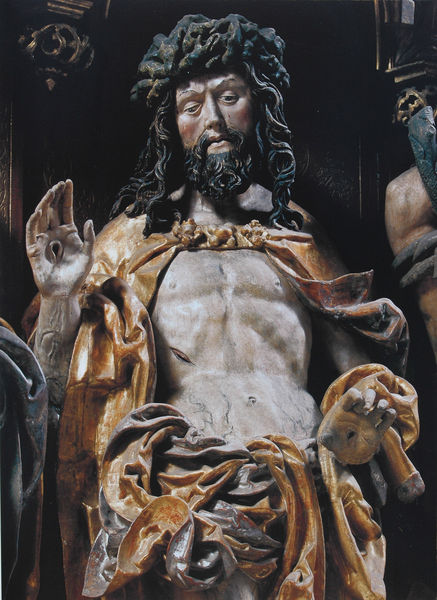
Titel: Hochaltar, Mittelschrein, Christus als Schmerzensmann (Detail)
Künstler: Meister der Pulkauer Altarskulpturen
Standort: Pulkau (Niederösterreich)
Institution: Wallfahrts- und Filialkirche zum Kostbaren Blut Christi
Schlagwörter: hand, körper, lendenschurz, mann, umhang, wunde, gelb, ocker, brust, bunt, finger, geste, haar, holz, mund, nacht, schmuck, schwarz, weiss, blick, tuch, beige, bart, augen, barock, falten, vollbart, hände, kirche, figur, gewand, gold, haare, krone, locken, skulptur, statue, farbe, detail, muskeln, ernst, nabel, bauch, bildhauerei, faltenwurf, plastik, bemalt, foto, fotografie, photographie, lendentuch, kreuz, wirbel, loch, seite, löcher, altar, schnitzerei, photo, triumph, farbfoto, christus, jesus, jesus christus, kreuzigung, stigma, stigmata, wunden, wundmal, wundmale, christlich, muskel, religiös, segen, segnen, heiliger, hans, gefasst, golden, gekreuzigt, verletzung, brustkorb, heiland, christentum, dornenkrone, auferstehung, schnitzkunst, skultur, passion, male, seitenwunde, gemme, schmerzensmann, gefaß, schnitzfigur, der gekreuzigte, leidensmann, nnase, ecce homo, chtistus, emmaus, segensgruß, speerwunde, lanzenwunde, lanzenschnitt